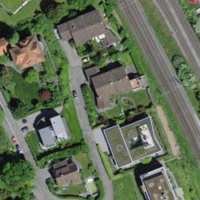
EUNIS habitat code: 57
Species observed at this site:
Ranunculus repens